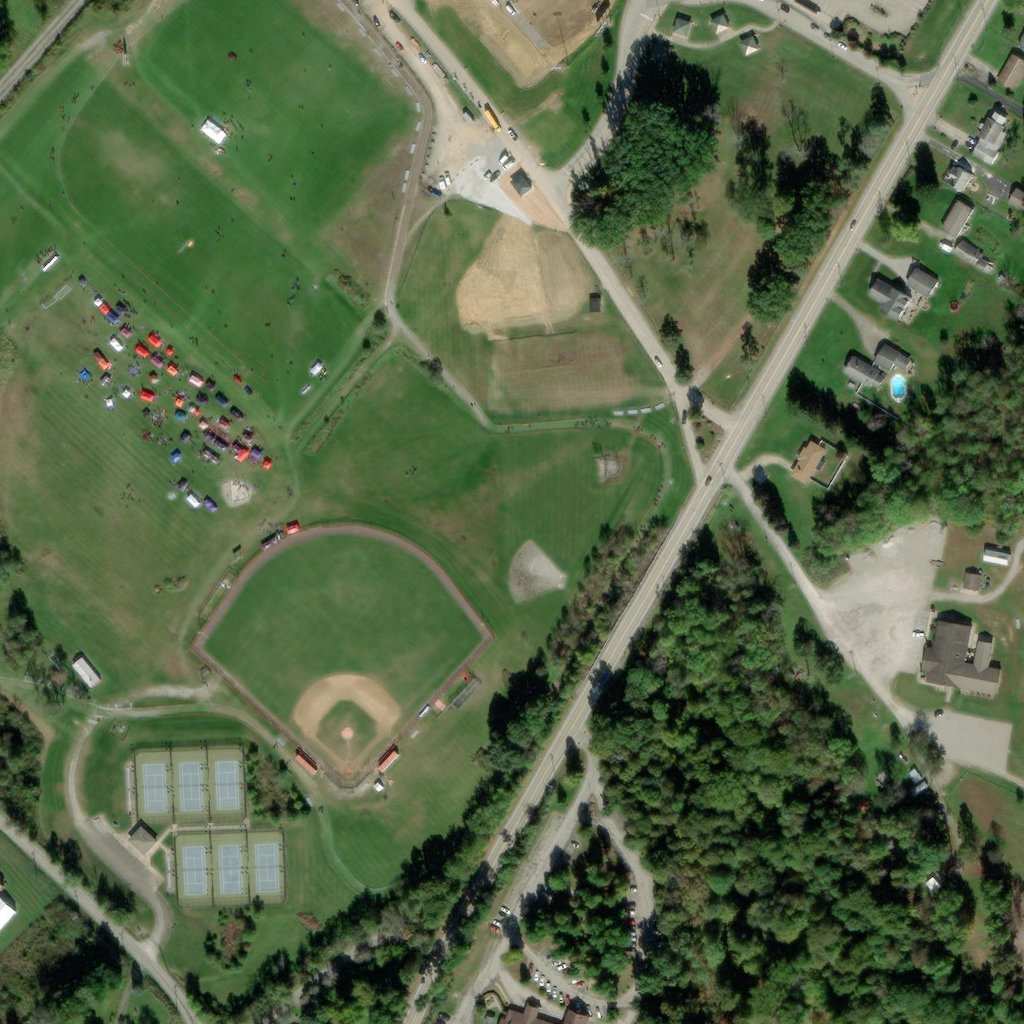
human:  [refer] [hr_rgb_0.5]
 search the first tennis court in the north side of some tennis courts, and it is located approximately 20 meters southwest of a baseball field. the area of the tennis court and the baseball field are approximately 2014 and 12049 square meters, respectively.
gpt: <box>[[13, 73, 24, 80, 0]]</box>

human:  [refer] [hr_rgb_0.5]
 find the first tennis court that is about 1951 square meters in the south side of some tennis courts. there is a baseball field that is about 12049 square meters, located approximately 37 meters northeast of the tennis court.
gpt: <box>[[17, 81, 27, 88, 0]]</box>